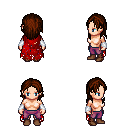
a pixel art fantasy rpg character, female body template, human, light skin, red tattered cape, magenta pants, brown long hairstyle, white cloth bracers, brown shoes, four views (front, back, left, right), 2x2 character sprite sheet, small pixel art, hard edges, no anti-aliasing